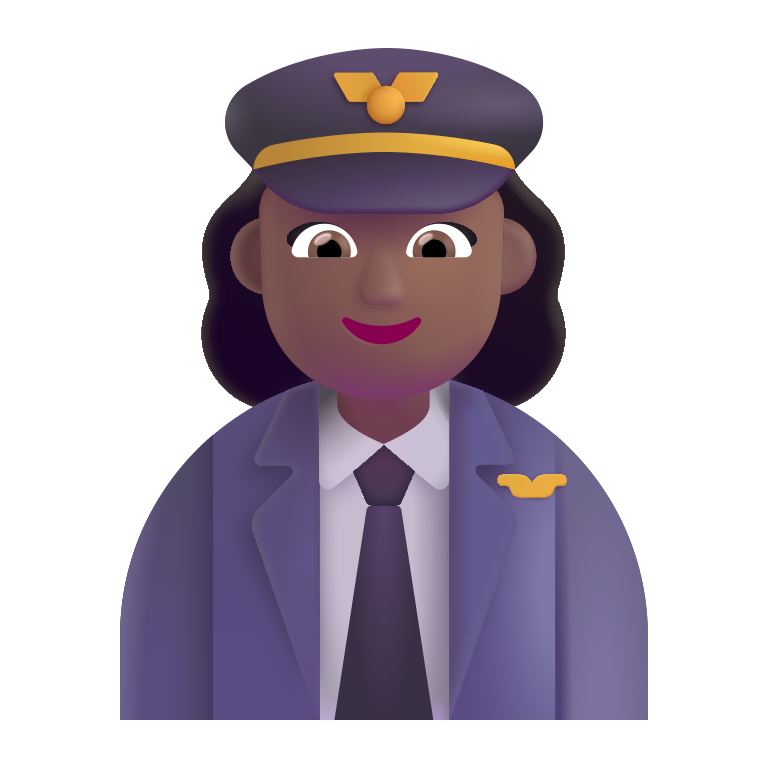
woman pilot color  dark